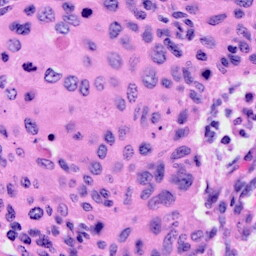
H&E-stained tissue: Cervix